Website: lowes
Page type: payment
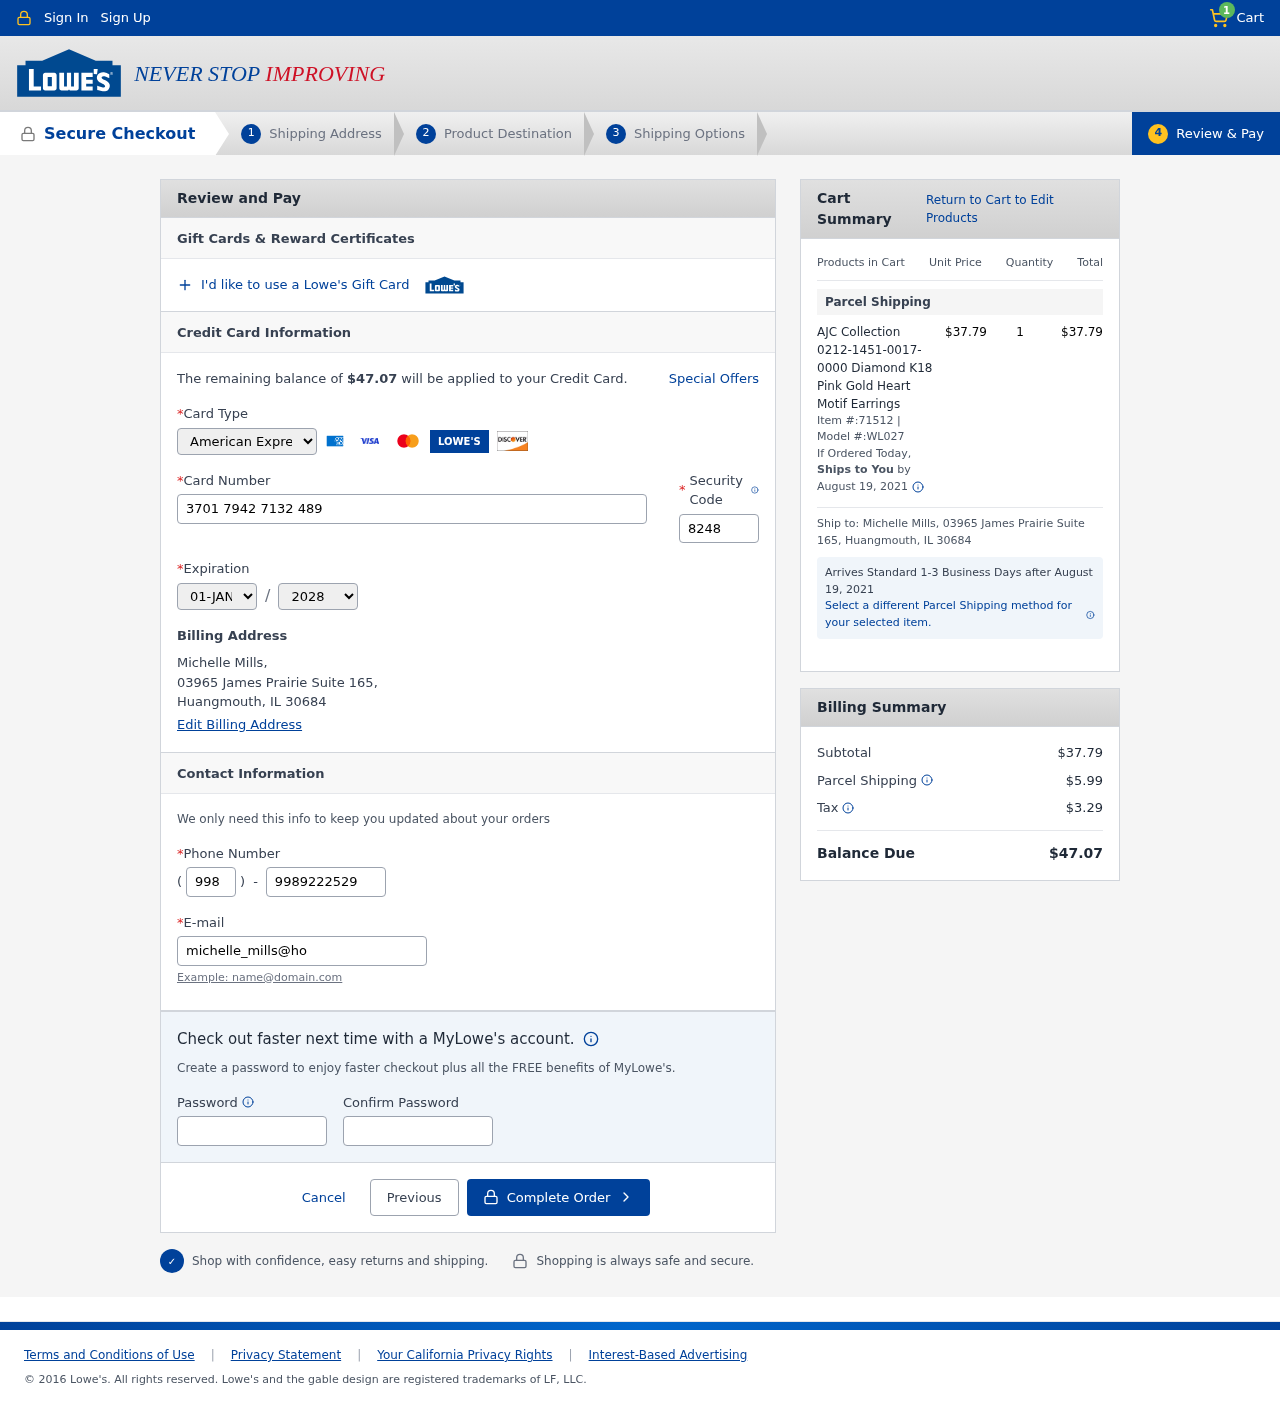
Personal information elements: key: PII_CARD_CVV
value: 8248
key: PII_CARD_EXPIRY_MONTH
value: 01
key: PII_CARD_EXPIRY_YEAR
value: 28
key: PII_CARD_NUMBER
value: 3701 7942 7132 489
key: PII_CARD_TYPE
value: American Express
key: PII_CITY_STATE_ZIP
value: Huangmouth, IL 30684
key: PII_EMAIL
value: michelle_mills@hotmail.com
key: PII_FULLNAME
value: Michelle Mills,
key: PII_PHONE
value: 9989222529
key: PII_PHONE_AREA
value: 998
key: PII_STREET
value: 03965 James Prairie Suite 165,
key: PII_FULLNAME2
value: Michelle Mills
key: PII_STREET2
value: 03965 James Prairie Suite 165
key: PII_CITY_STATE_ZIP2
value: Huangmouth, IL 30684
Product elements: key: PRODUCT1_NAME
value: AJC Collection 0212-1451-0017-0000 Diamond K18 Pink Gold Heart Motif Earrings
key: PRODUCT1_PRICE
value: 37.79
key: PRODUCT1_QUANTITY
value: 1
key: PRODUCT1_ITEM
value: Item #:71512
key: PRODUCT1_MODEL
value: Model #:WL027
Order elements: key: ORDER_NUM_ITEMS
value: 1
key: ORDER_TOTAL
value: $47.07
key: ORDER_SHIPPING_DATE
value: August 19, 2021
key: ORDER_SUBTOTAL
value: $37.79
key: ORDER_SHIPPING_DATE2
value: August 19, 2021
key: ORDER_SHIPPING_COST
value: $5.99
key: ORDER_TAX
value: $3.29